Question: My chances are slim with this but I've tried a couple of solutions via Google but nothing seems to fix the 'Uncaught TypeError: Cannot call method 'apply' of undefined ', anonymous function:

It works if on its own with no other JS but when combined on the same page as other scripts I get the error.
The lines of code it refers to are the following with line 32 being the culprit. Line 32 is this line - 'if ( resizeTimeout ) { clearTimeout( resizeTimeout ); }':
'''
var $event = $.event, resizeTimeout;
$event.special.smartresize = {
setup: function() {
$(this).bind( "resize", $event.special.smartresize.handler );
},
teardown: function() {
$(this).unbind( "resize", $event.special.smartresize.handler );
},
handler: function( event, execAsap ) {
// Save the context
var context = this,
args = arguments;
// set correct event type
event.type = "smartresize";
if ( resizeTimeout ) { clearTimeout( resizeTimeout ); }
resizeTimeout = setTimeout(function() {
jQuery.event.handle.apply( context, args );
}, execAsap === "execAsap"? 0 : 100 );
}
};
'''
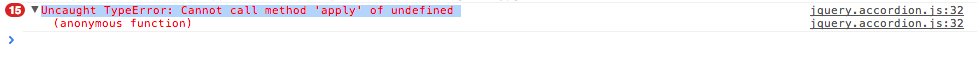
Answer: Guessing you're loading a newer version of jQuery. It appears as though 'jQuery 1.9' and later does not have the 'jQuery.event.handle' property.
To my knowledge, this was never a supported property.
<URL>